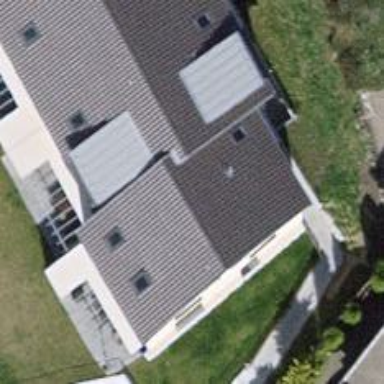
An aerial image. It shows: Small solar photovoltaic panel generator installed on roof.